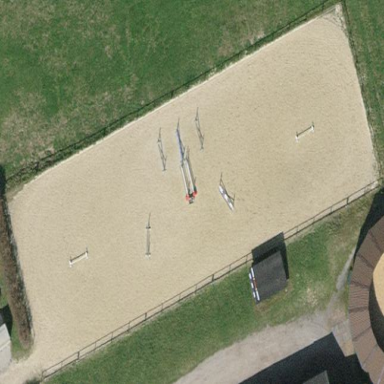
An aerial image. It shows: Equestrian pitch with sand surface for leisure land activities.